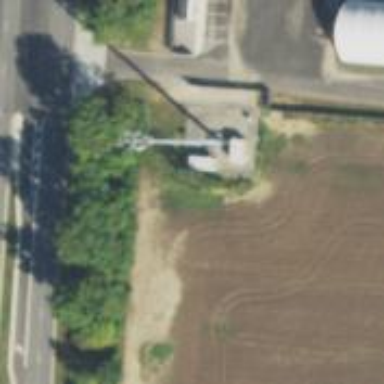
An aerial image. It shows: Mast tower used for communication.